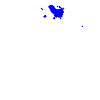
Particle: electron